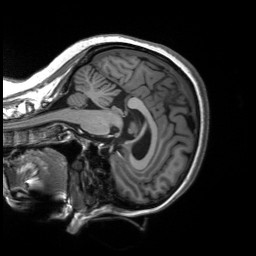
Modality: T1w
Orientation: sagittal
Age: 38
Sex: female
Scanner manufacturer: siemens
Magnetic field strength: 3 T
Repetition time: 2.53 s
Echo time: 0.00219 s